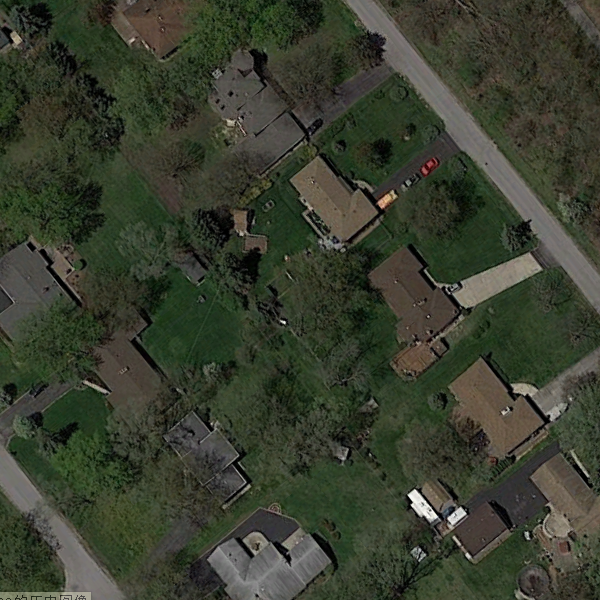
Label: MediumResidential